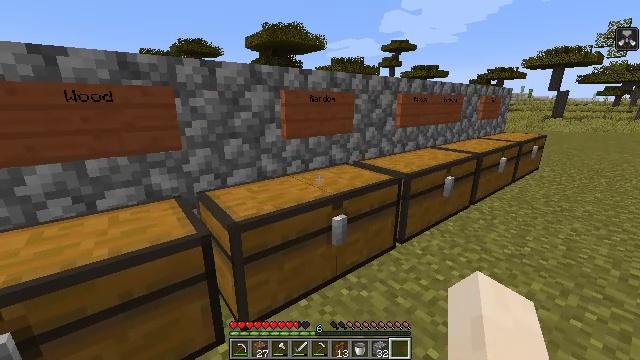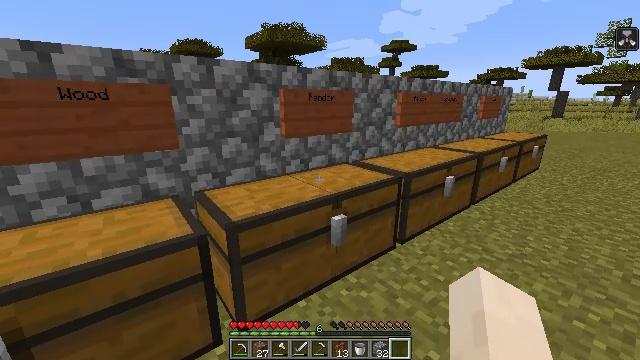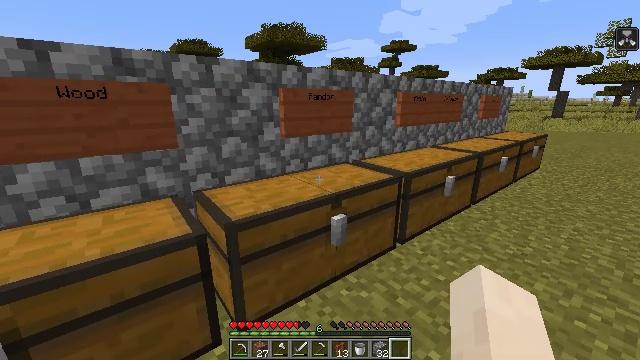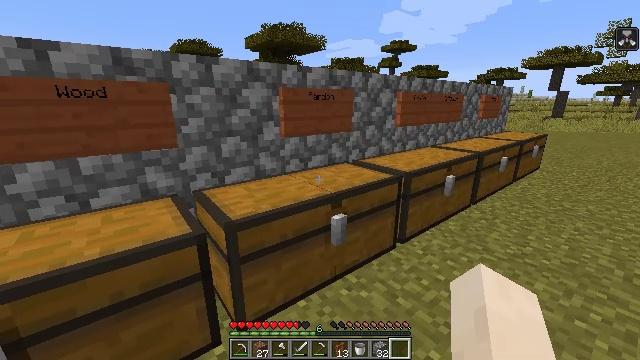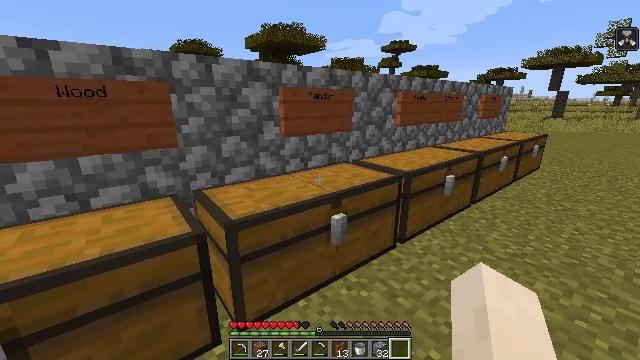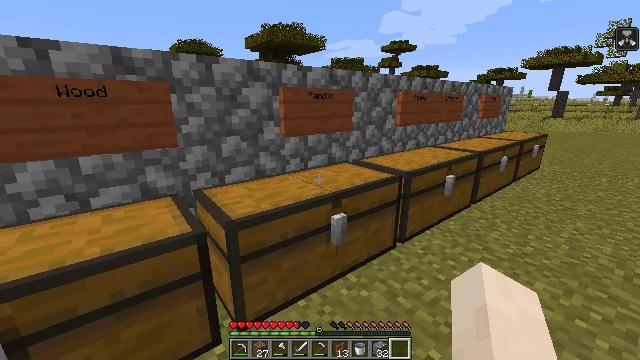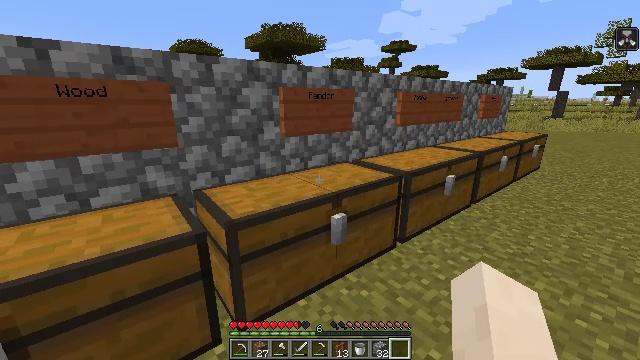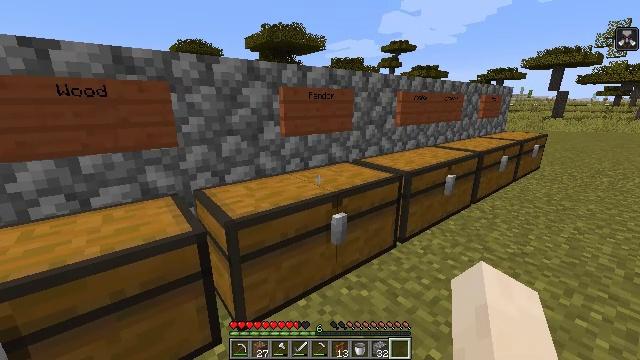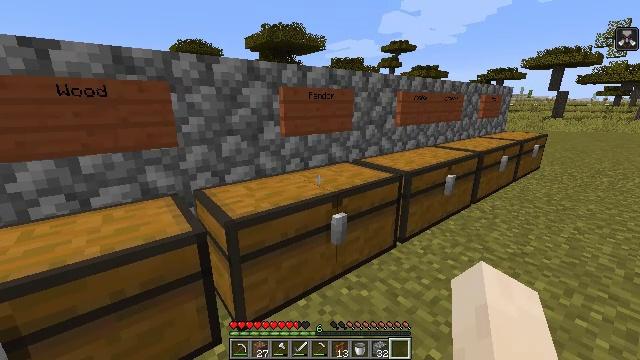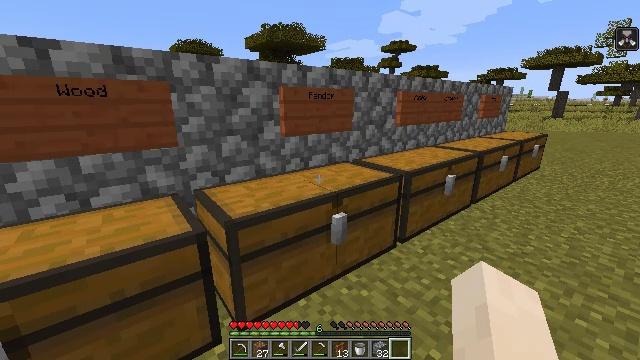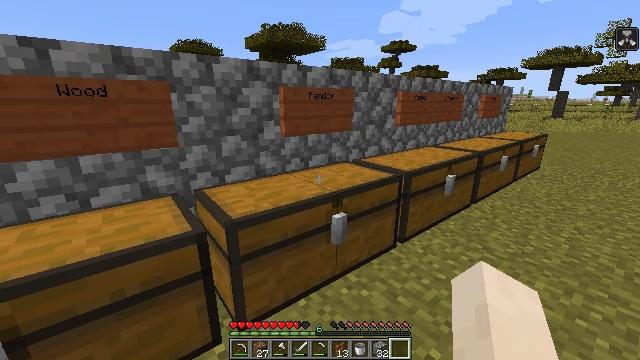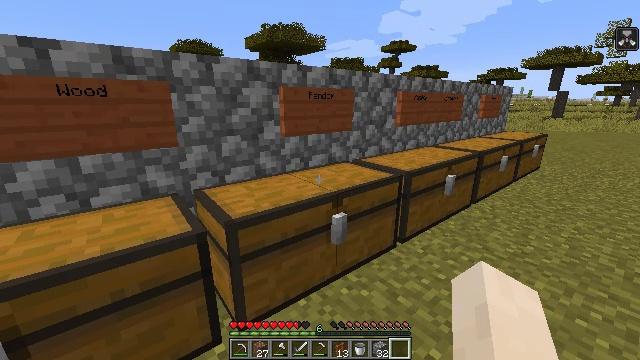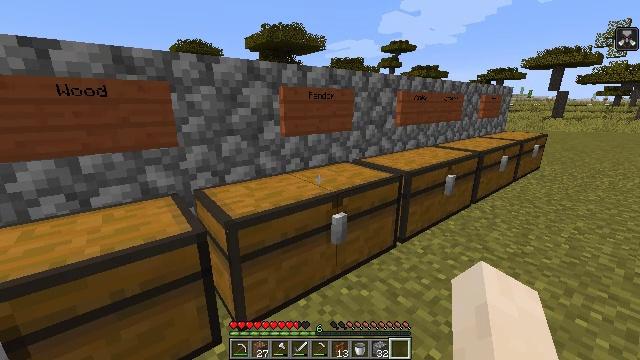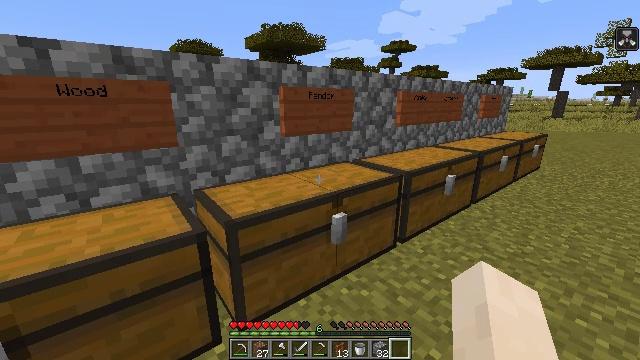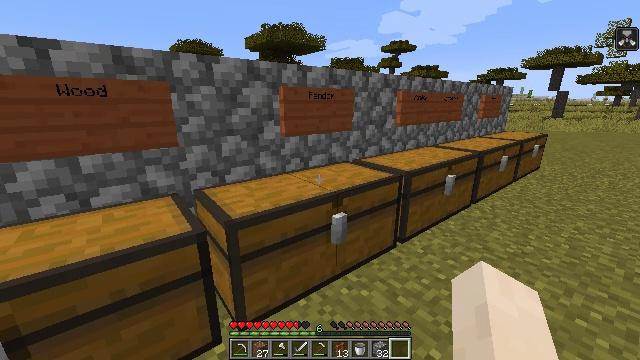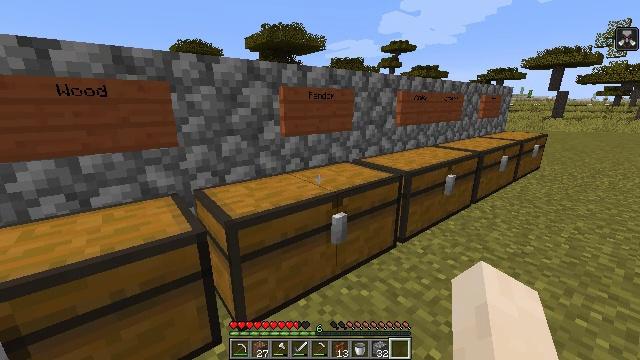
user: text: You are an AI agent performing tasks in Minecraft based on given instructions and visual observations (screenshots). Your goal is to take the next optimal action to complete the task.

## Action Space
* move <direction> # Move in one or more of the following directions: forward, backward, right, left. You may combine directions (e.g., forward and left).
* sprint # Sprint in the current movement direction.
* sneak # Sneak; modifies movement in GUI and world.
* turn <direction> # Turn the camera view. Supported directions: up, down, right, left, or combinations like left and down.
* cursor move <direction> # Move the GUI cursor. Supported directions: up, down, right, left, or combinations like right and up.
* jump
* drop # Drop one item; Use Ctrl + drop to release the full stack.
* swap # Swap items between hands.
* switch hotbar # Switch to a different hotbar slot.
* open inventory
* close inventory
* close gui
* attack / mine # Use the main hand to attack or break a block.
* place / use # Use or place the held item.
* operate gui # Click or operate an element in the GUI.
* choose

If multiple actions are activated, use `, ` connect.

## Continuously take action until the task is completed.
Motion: motion action
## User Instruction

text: Gather the acacia wall sign.
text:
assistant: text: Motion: no_op
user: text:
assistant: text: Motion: no_op
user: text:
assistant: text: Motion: no_op
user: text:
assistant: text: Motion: no_op
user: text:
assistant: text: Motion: no_op
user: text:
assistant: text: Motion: no_op
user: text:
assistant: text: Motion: no_op
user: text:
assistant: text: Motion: no_op
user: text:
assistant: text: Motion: no_op
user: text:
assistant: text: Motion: no_op
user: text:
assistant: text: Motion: no_op
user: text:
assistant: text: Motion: no_op
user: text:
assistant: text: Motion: no_op
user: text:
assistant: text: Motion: no_op
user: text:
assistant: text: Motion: no_op
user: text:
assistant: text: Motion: no_op
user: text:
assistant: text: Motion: no_op
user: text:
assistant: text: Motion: move right
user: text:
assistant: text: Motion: move right
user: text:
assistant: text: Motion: move right
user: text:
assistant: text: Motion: move right
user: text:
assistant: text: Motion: move right
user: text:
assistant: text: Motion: move right, turn left
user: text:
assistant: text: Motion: move right, turn left
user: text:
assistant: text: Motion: move right, turn left and up
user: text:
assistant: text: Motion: turn left
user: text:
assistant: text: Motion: no_op
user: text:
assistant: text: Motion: no_op
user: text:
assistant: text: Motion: no_op
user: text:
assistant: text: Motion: no_op